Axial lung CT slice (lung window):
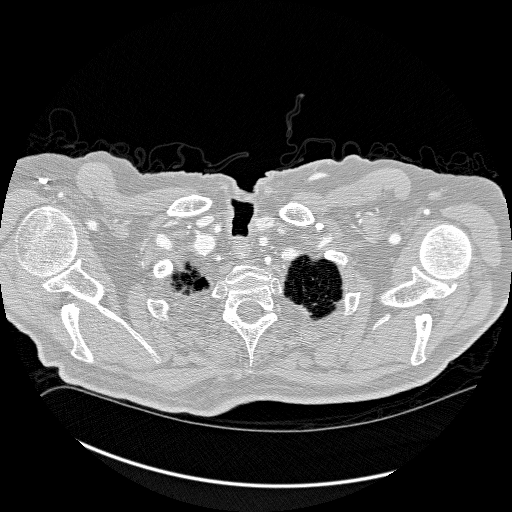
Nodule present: no